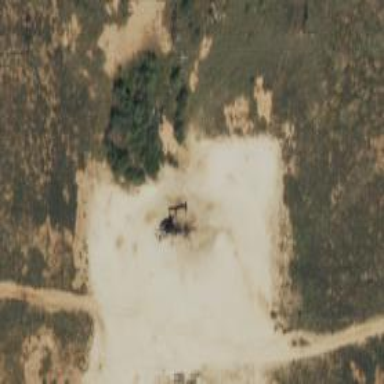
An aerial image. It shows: Petroleum well.